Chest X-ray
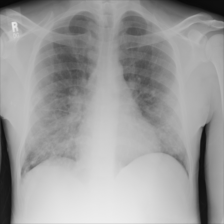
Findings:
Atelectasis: negative
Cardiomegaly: negative
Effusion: negative
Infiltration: negative
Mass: negative
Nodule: positive
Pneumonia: negative
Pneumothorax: negative
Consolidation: negative
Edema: negative
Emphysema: negative
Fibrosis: negative
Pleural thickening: negative
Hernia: negative